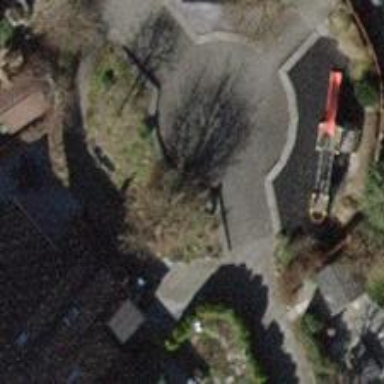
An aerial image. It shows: Playground area for leisure activities on the land.